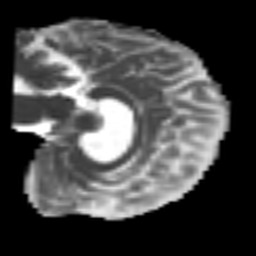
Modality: MD
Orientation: sagittal
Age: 59
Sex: male
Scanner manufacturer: siemens
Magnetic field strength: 3 T
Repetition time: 4.999 s
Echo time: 0.07946 s